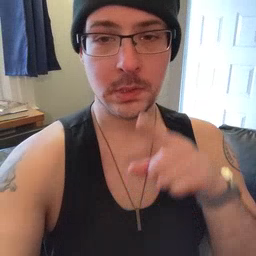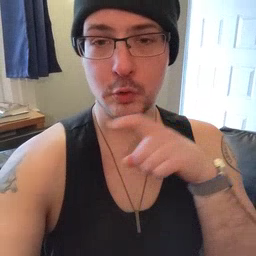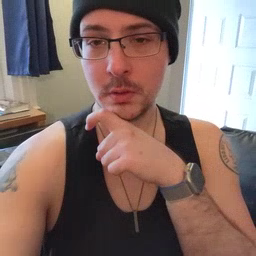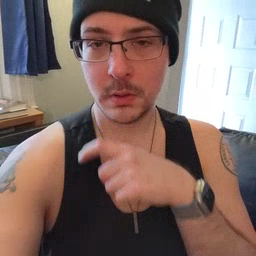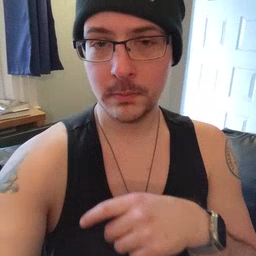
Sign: cereal